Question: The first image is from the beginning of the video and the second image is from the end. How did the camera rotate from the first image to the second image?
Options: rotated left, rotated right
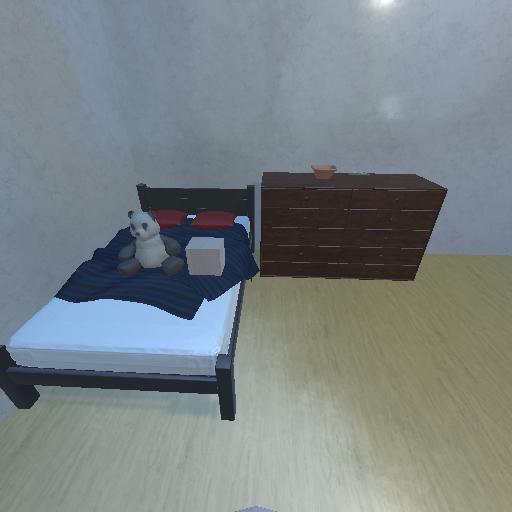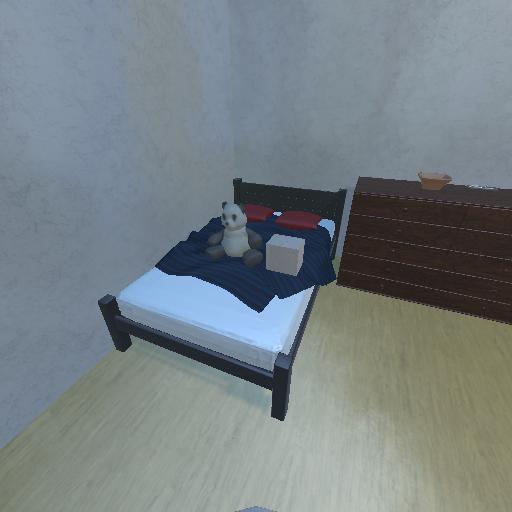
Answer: rotated left